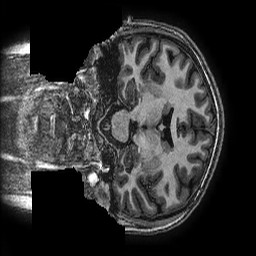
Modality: T1w
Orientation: coronal
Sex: female
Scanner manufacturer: ge
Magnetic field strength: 3 T
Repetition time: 0.00766 s
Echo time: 0.003476 s